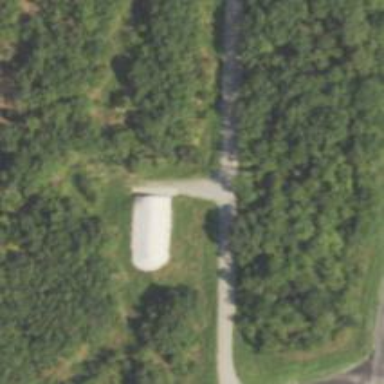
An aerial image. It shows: Military bunker.